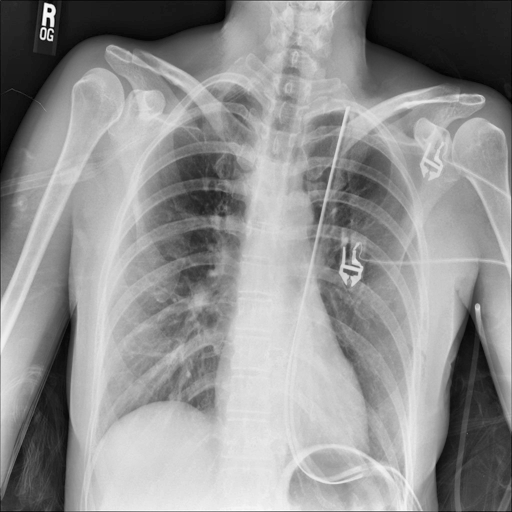
Finding: NORMAL